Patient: sex M, age 73
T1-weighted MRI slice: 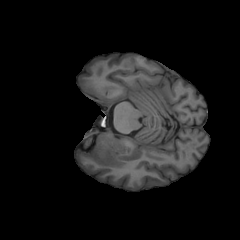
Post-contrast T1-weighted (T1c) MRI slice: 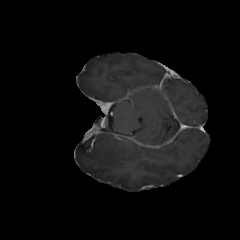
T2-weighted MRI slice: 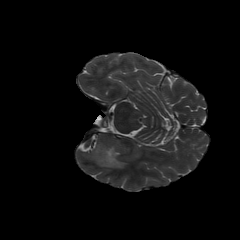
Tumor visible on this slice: yes
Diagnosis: Glioblastoma, IDH-wildtype
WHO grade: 4